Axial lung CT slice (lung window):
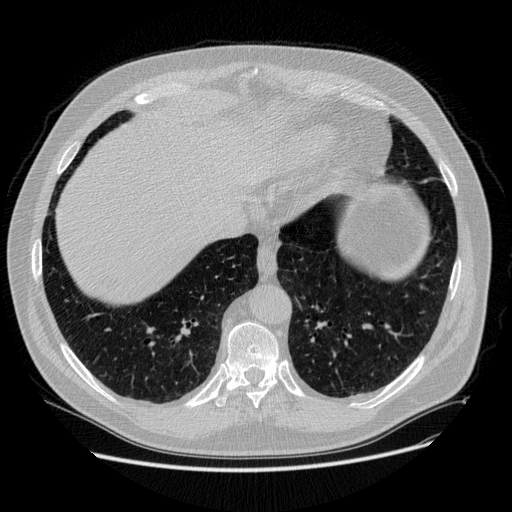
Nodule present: no